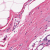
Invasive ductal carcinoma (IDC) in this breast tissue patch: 0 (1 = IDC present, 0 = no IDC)